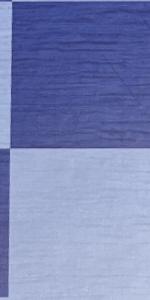
Label: Empty